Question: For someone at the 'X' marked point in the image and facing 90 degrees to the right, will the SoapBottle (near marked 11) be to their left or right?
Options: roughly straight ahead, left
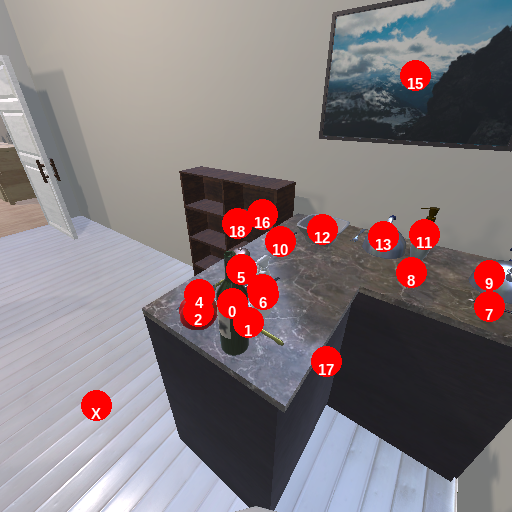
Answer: roughly straight ahead